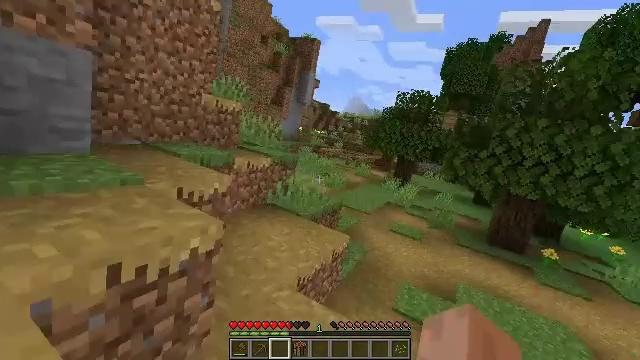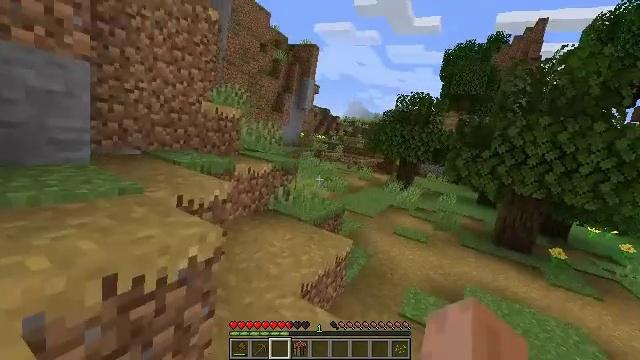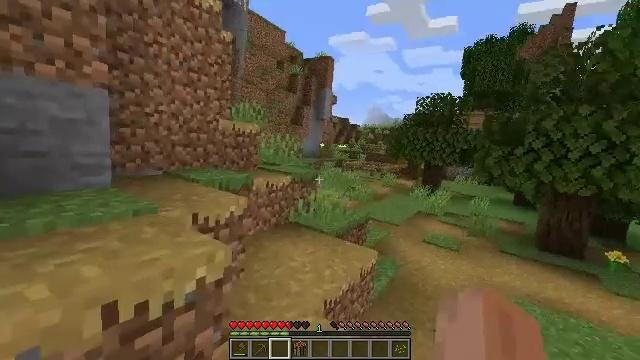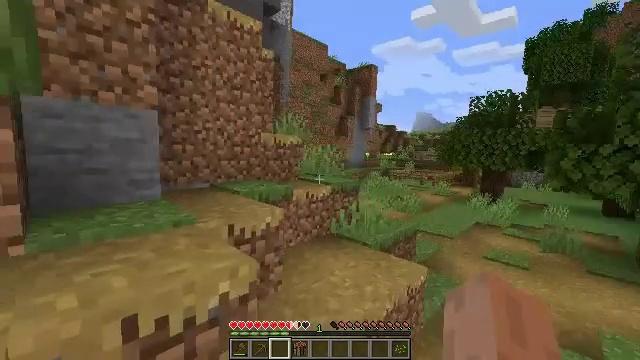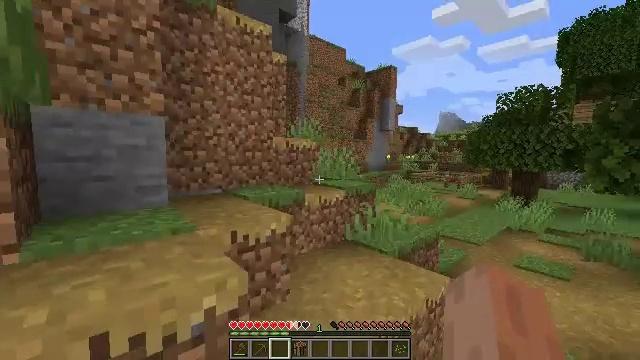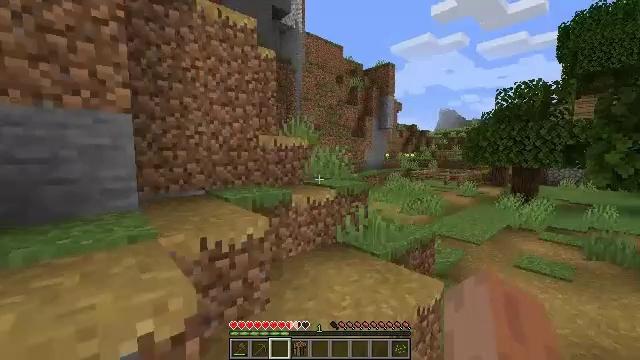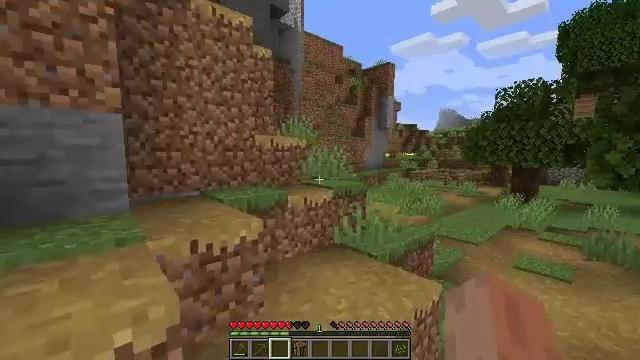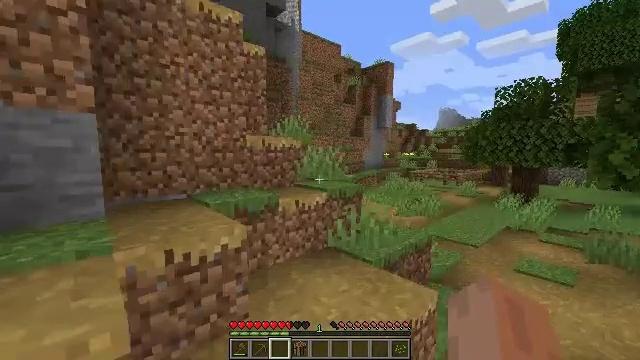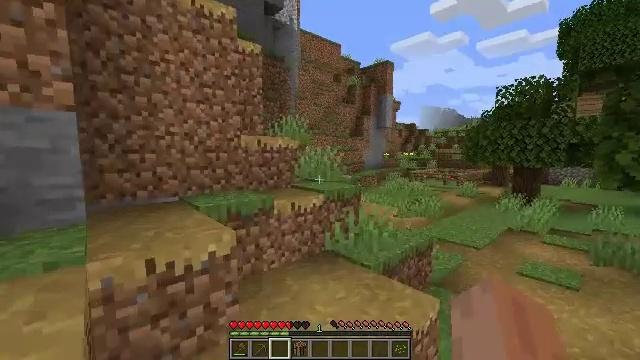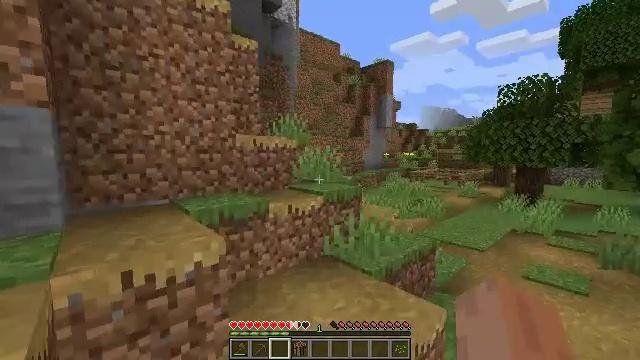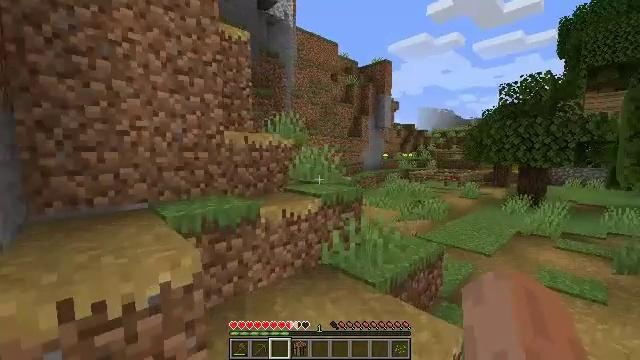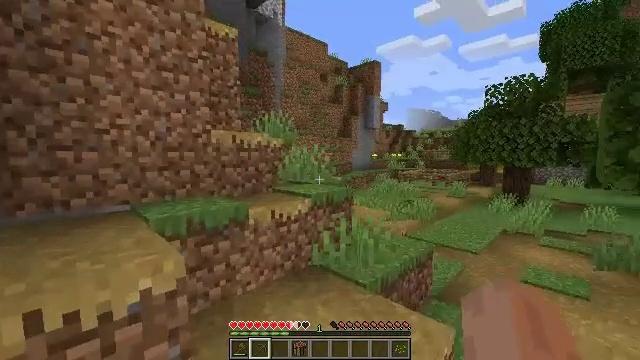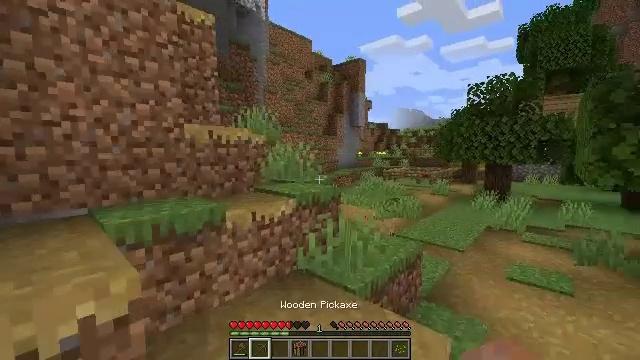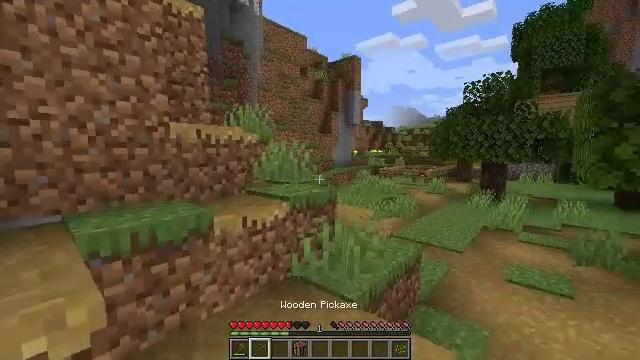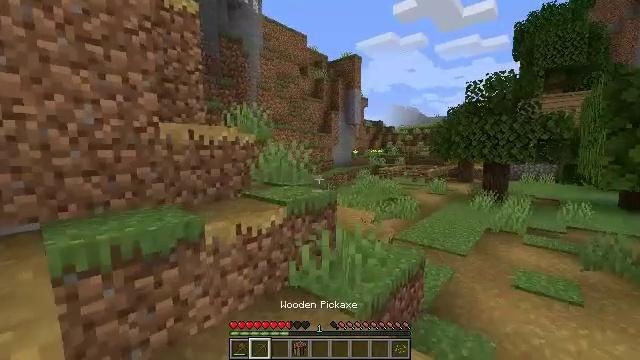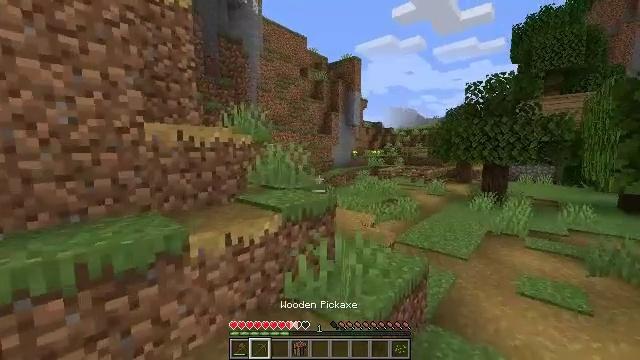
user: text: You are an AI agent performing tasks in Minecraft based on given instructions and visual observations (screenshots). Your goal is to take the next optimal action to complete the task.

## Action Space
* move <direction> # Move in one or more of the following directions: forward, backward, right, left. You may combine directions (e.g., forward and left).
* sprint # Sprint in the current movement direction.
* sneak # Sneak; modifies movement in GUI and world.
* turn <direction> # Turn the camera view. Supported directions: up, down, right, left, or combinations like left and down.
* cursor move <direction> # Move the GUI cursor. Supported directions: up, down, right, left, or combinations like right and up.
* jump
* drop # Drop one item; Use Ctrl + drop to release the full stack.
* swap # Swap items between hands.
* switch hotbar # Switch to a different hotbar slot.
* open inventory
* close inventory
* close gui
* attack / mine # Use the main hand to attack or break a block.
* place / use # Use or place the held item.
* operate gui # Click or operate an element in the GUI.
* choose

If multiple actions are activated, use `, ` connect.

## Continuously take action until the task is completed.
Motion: motion action
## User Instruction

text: Remove a mutton from the inventory.
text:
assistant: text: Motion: move forward
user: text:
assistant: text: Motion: move forward, turn left and up
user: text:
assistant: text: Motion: move forward and move right, turn left and up
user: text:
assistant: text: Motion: move forward and move right, turn left
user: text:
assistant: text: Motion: move forward and move right
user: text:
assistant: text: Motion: move forward and move right
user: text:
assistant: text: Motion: move forward
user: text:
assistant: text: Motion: move forward
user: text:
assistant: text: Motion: move forward
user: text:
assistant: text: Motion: move forward
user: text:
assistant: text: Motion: move forward, turn right, switch to hotbar 2
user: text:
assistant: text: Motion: move forward, turn right, switch to hotbar 2
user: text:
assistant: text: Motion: move forward, turn right
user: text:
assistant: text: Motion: move forward, sprint
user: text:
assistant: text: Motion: move forward, sprint
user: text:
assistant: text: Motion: move forward, sprint
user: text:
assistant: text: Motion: move forward, sprint
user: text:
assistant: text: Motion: move forward, sprint, turn right
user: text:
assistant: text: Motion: move forward, sprint, turn right
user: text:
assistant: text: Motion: move forward, sprint, turn right
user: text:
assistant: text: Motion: move forward, sprint, jump
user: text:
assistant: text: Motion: move forward, sprint, jump
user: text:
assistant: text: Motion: move forward, sprint, jump
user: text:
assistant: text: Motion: move forward, sprint, jump
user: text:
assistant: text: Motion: move forward, sprint, jump
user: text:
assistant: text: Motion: move forward, sprint, jump
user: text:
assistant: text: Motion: move forward, sprint, jump
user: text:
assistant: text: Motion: move forward, sprint, jump
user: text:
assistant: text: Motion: move forward, sprint, jump
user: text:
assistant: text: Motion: move forward, sprint, jump